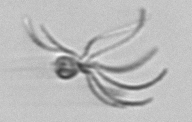
Label: Ophiaster